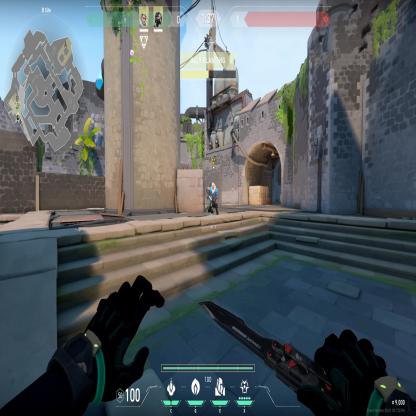
Label: teammate